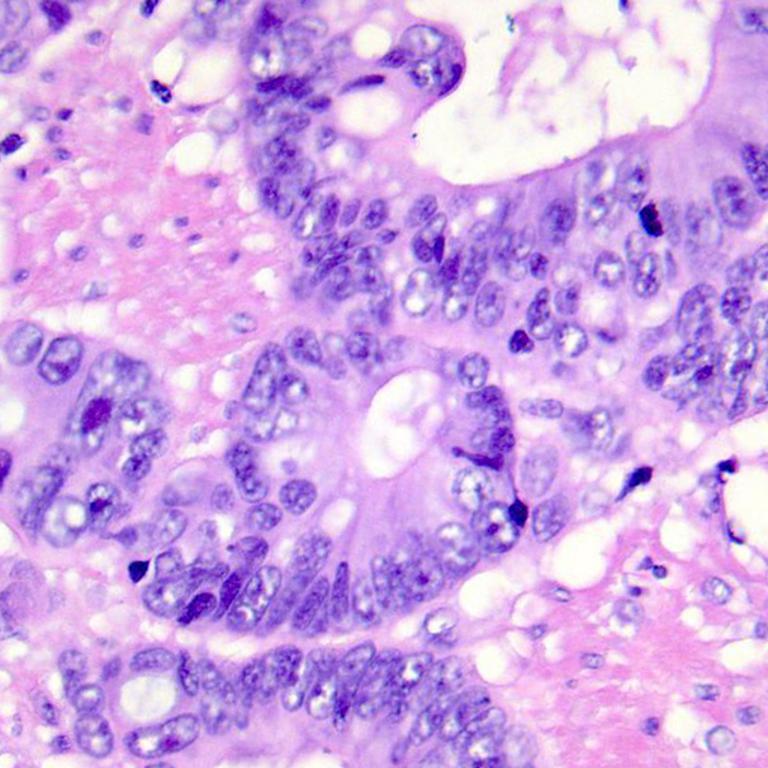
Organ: colon
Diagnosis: adenocarcinomas